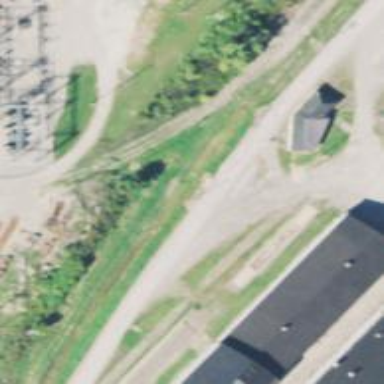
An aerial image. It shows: Rail spur service.